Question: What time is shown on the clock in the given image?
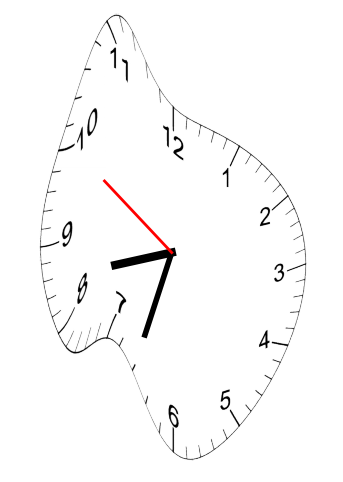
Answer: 08:32:50